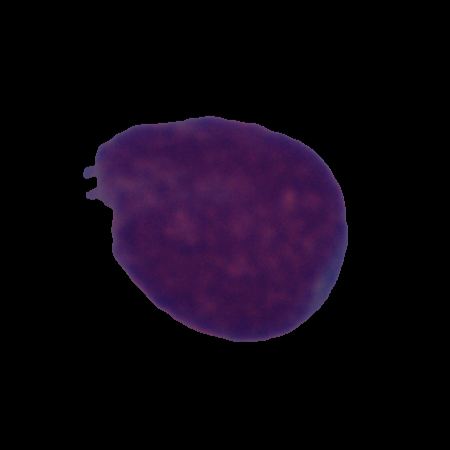
Label: healthy